Question:
Ideally, what i need is to email the sepcified range rows with "x" in their column, i tried a code and it's working grand but the only problem is that it's sending 3 emails for 3 rows, but i want to send all the records in one email. I was able to do that using a vba code that converts the selected range in HTML and email it out. Now i want to automate the selection part.So basically i need to select the specified range of any row which have "x" in first column.
I tried a code but it's only selecting the last row that contains "x".
Link for the image showing what i am exactly looking for - <URL>
'''
Sub Button3_Click()
Dim lRow As Integer
Dim i As Integer
Dim toDate As Date
Dim Sheets As Worksheet
Dim r1 As Range
lRow = Cells(Rows.Count, 2).End(xlUp).Row
For i = 2 To lRow
If (Cells(i, 1)) = "x" Then 'change this range
Set r1 = Range(Cells(i, 2), Cells(i, 4))
r1.Select
On Error Resume Next
On Error GoTo 0
Cells(i, 10) = "Selected " & Date + Time 'column J
End If
Next i
ActiveWorkbook.Save
End Sub
'''
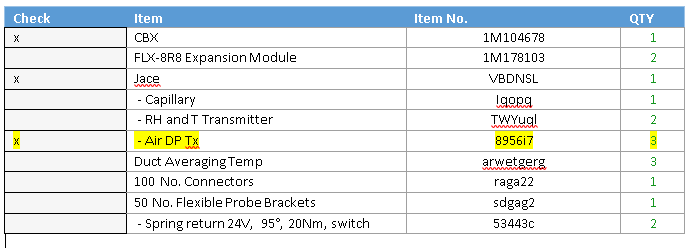
Answer: jsheeran posted the bulk of this, but deleted his answer because it wasn't finished.
As previously stated, there is probably no reason to select anything.
'''
Sub Button3_Click()
Dim lRow As Long
Dim i As Long
Dim toDate As Date
Dim Sheets As Worksheet
Dim r1 As Range
lRow = Cells(Rows.Count, 2).End(xlUp).Row
For i = 2 To lRow
If Cells(i, 1).Value = "x" Then
Set r1 = Union(IIf(r1 Is Nothing, Cells(i, 2).Resize(, 3), r1), Cells(i, 2).Resize(, 3))
Cells(i, 10).Value = "Selected " & Date + Time
End If
Next i
If Not r1 Is Nothing Then r1.Select
ActiveWorkbook.Save
End Sub
'''